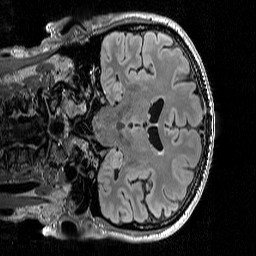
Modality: T2w
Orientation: coronal
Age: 67
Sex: male
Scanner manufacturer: siemens
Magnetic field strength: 3 T
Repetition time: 5 s
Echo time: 0.386 s